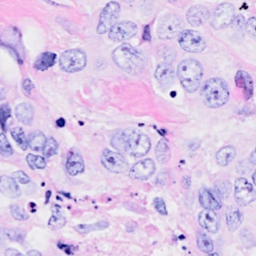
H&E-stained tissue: Breast